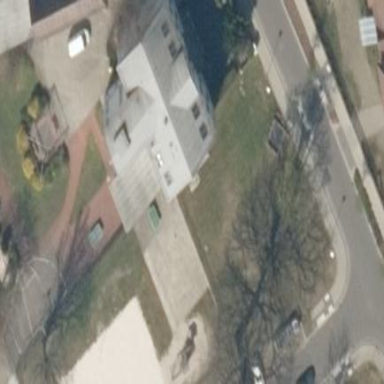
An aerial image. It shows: Recreational building.